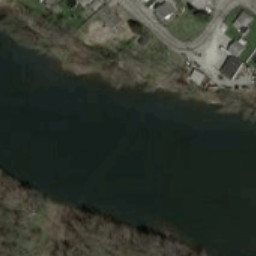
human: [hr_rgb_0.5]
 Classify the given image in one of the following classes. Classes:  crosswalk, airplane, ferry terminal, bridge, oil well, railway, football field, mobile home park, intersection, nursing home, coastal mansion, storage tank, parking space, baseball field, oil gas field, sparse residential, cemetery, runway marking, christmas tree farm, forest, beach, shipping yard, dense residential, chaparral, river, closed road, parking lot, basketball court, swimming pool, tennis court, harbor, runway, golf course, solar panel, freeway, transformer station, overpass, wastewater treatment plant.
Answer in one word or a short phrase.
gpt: river